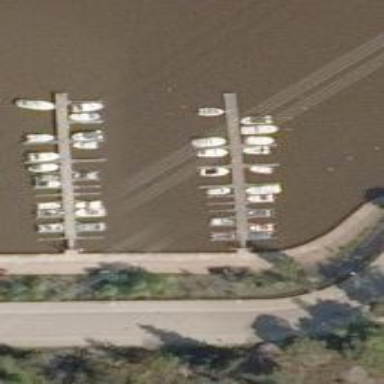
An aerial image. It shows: Marina on leisure land.